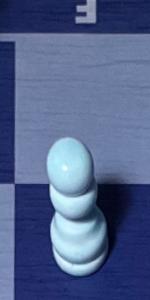
Label: Pawn_White